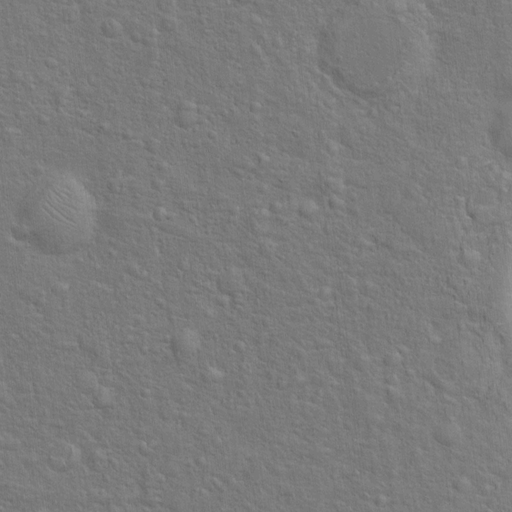
Objects detected: cone